Interaction volume radius: 5 \u00c5
Interaction volume height: 20 \u00c5
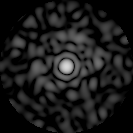
Disorder parameter: 0.7977